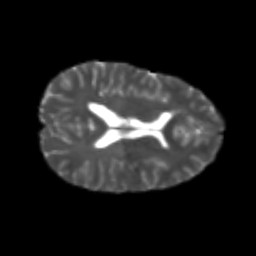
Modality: T2w
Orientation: axial
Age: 25
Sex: female
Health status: healthy
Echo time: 0.074 s